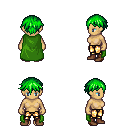
a pixel art fantasy rpg character, female body template, human, tanned skin, green cape, gold greaves, green short bangs hairstyle, brown shoes, four views (front, back, left, right), 2x2 character sprite sheet, small pixel art, hard edges, no anti-aliasing